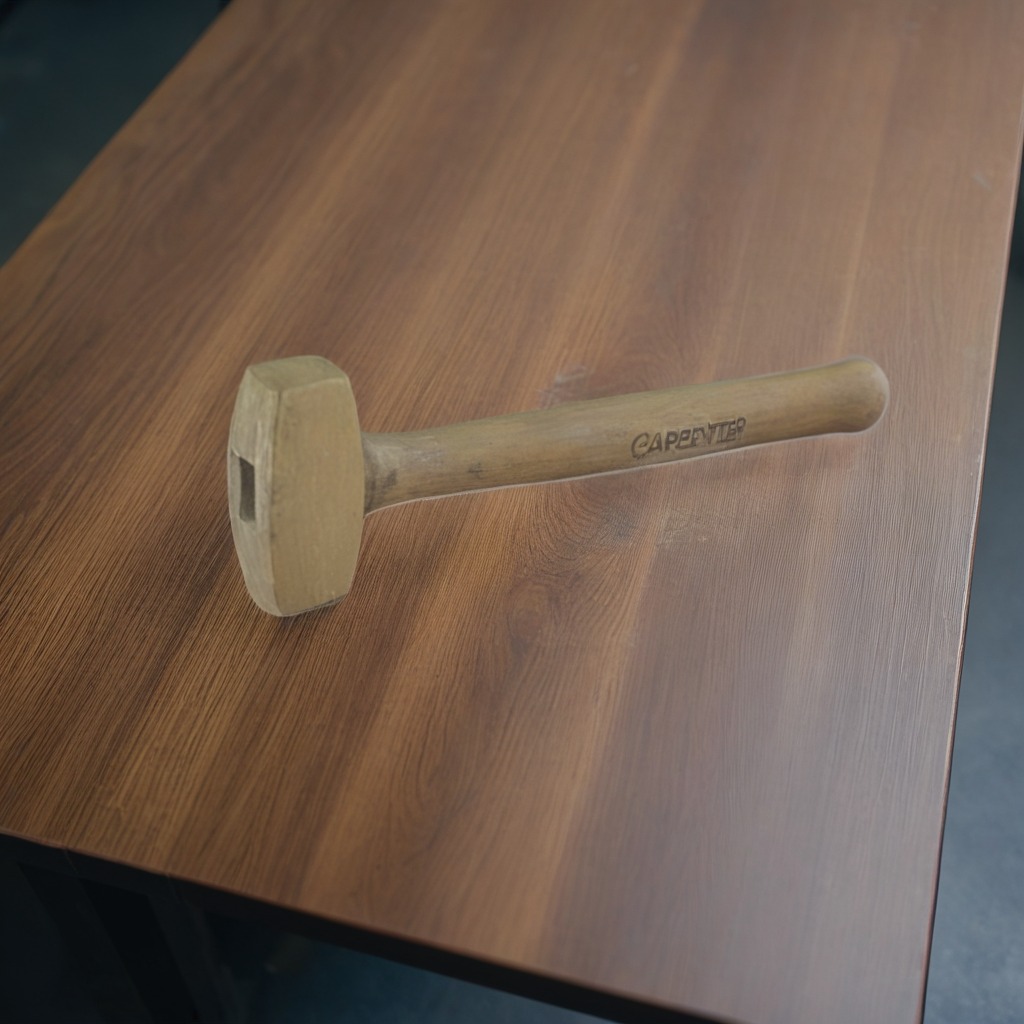
A hammer lies on a table with faint burn marks in a small garage at twilight.